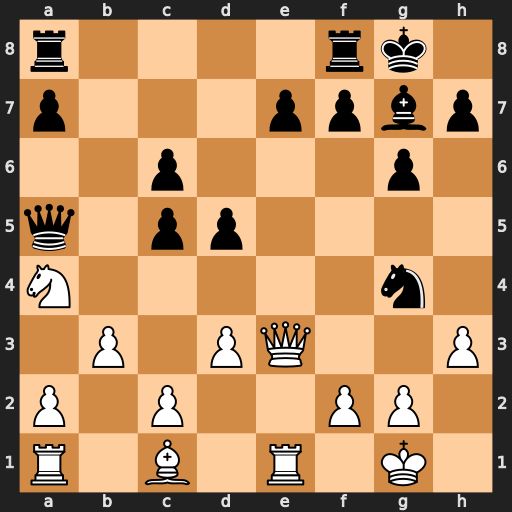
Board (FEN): r4rk1/p3ppbp/2p3p1/q1pp4/N5n1/1P1PQ2P/P1P2PP1/R1B1R1K1
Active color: w
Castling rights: -
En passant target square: -
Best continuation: hxg4 Bxa1 Bd2